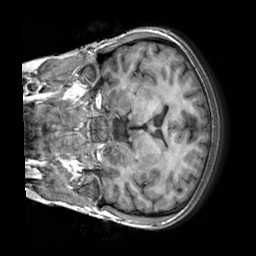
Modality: T1w
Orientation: coronal
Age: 18
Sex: female
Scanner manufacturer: siemens
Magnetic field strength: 3 T
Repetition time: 2.3 s
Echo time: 0.00303 s